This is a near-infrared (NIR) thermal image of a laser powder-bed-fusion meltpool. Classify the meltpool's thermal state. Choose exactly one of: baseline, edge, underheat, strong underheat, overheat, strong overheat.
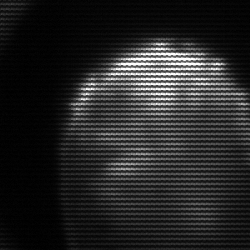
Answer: edge